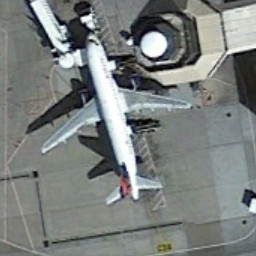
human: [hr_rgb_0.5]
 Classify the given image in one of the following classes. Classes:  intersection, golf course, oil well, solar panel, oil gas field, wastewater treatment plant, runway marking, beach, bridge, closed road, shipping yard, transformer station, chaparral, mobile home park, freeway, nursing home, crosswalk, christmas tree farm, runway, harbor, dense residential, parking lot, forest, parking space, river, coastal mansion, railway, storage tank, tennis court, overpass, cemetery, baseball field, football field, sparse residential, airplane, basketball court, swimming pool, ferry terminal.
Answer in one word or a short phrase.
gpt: airplane